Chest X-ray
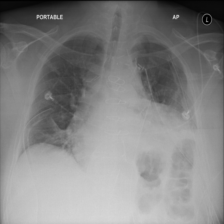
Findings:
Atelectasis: negative
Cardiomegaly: negative
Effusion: negative
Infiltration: negative
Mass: negative
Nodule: negative
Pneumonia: negative
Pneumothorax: negative
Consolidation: negative
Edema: negative
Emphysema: negative
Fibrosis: negative
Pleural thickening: negative
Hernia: negative